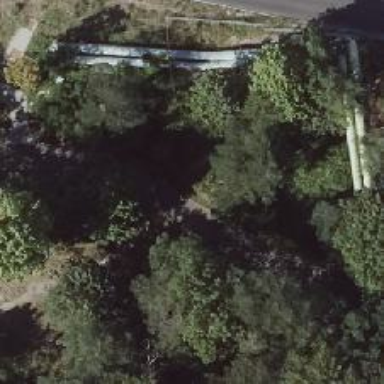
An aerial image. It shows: Historic industrial railway spur with dirt surface.